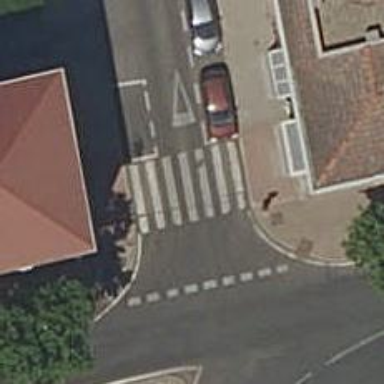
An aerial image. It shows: Marked crossing on the road with clear markings.